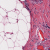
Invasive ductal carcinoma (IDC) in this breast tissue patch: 1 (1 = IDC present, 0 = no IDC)